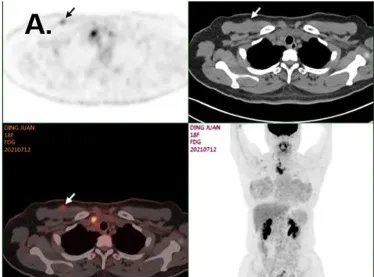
Case information. (A) The PET/CT of Case 1 showed the subcutaneous nodules at the right supraclavicular region and axilla.
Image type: radiology (pet)